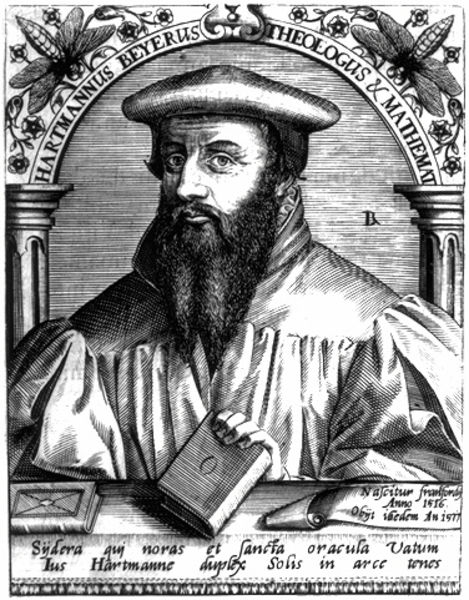
Titel: Bildnis des Hartmann Beyer
Künstler: Matthaeus (d.Ä.) Becker
Institution: (Seriendruck)
Schlagwörter: dunkel, flügel, gemälde, hand, kopf, mann, schatten, umhang, weiß, blume, blumen, finger, haar, hell, hut, kleid, licht, mund, nase, ohr, profil, schwarz, stirn, säule, säulen, zeichnung, blick, blüte, blüten, ornament, bart, kappe, mütze, augen, band, bibel, falten, gesicht, kragen, präsentation, rahmen, ärmel, bild, bildnis, blicken, portrait, porträt, signatur, auge, gewand, haare, kutte, mantel, pose, frontal, lippen, ohren, puffärmel, renaissance, fliegen, ranken, holzschnitt, schrift, bücher, bogen, grafik, graphik, schriftzug, bischof, ernst, inschrift, brauen, floral, verzierung, fliege, ohrläppchen, bienen, striche, arkade, deckel, buch, religion, stern, umrahmung, druck, schraffur, radierung, stich, künstler, seite, schwarzweiß, text, stehkragen, insekten, schmetterling, darstellung, kapitelle, kapitell, ranke, buchdruck, talar, leben, fingernägel, schriftrolle, würdeformel, freundlich, insekt, schmetterlinge, käfer, heilig, kupferstich, falter, libellen, verzierungen, abbildung, wissenschaft, umhand, latein, lateinisch, mathematik, umschrift, seulen, gewandt, seriendruck, biene, puff, theologe, mathematiker, mathe, redierung, theologie, schriftbogen, hartmann beyer, hartmann beyerus, mathemat, theologus, beyer, hartmann, hartmannus, b, beyerus, buch hand, harmannus, schraffurt, 1516, hartmannus beyerus